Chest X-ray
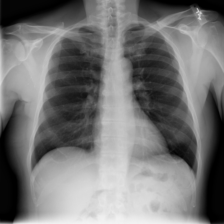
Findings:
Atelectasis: negative
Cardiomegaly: negative
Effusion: negative
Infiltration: negative
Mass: negative
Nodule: negative
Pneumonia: negative
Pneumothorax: negative
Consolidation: negative
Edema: negative
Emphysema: negative
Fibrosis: negative
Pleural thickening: negative
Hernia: negative